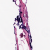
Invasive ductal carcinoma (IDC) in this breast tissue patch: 0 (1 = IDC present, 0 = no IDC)